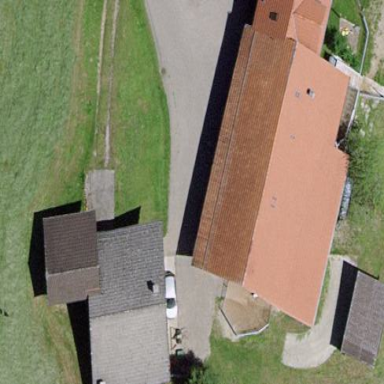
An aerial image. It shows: Gabled roof on farm auxiliary building.